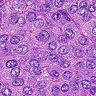
Metastatic tissue present: yes